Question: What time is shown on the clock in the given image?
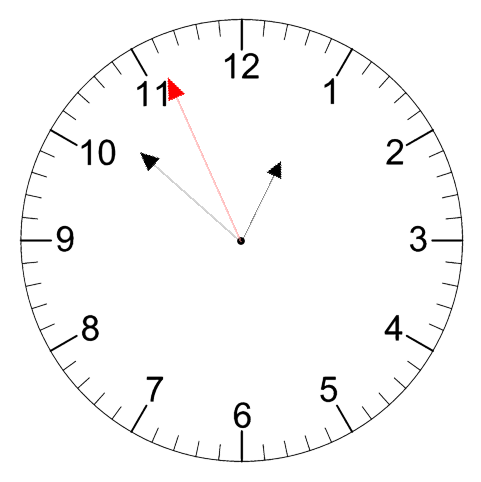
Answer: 12:51:56